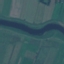
Land use / land cover class: River